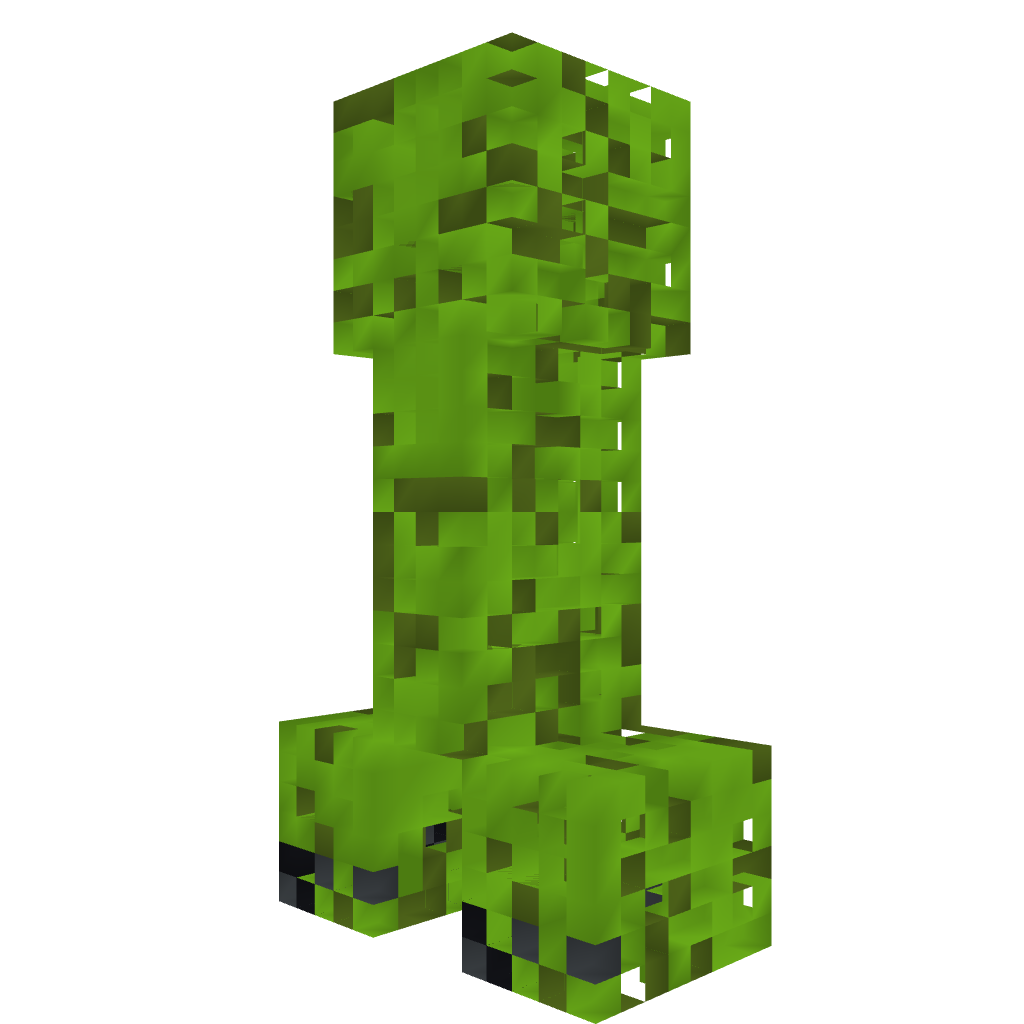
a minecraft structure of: Giant Creeper